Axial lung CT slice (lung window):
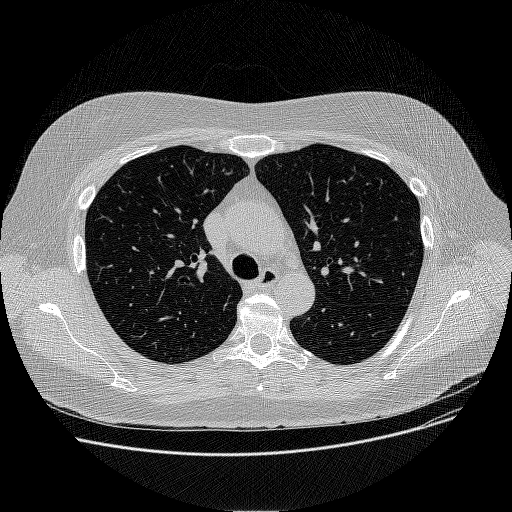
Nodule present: no